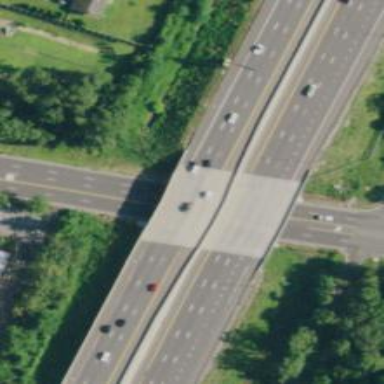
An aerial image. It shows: Urban freeway expressway bridge crossing over the motorway.